【题型】解答题　【知识点】解析几何　【难度】medium
已知椭圆 $\Gamma: \dfrac{x^{2}}{a^{2}}+\dfrac{y^{2}}{b^{2}}=1\ (a>b>0)$ 的离心率为 $\dfrac{1}{2}$，左右焦点分别为 $F_{1},F_{2}$，$M$ 是椭圆上一点，$|MF_{1}|=2$，$\angle F_{1}MF_{2}=60^{\circ}$．

(1) 求椭圆的方程；

(2) 过点 $N(1,1)$ 的直线与椭圆交于 $P,Q$ 两点，$R$ 为线段 $PQ$ 中点．

\hspace*{2em}(i) 求证：$R$ 点轨迹方程为 $\dfrac{x(x-1)}{4}+\dfrac{y(y-1)}{3}=0$；

\hspace*{2em}(ii) $O$ 为坐标原点，射线 $OR$ 与椭圆交于点 $S$，点 $G$ 为直线 $OR$ 上一动点，且 $\overrightarrow{OR}\cdot\overrightarrow{OG}=2\overrightarrow{OS}^{2}$，求证：点 $G$ 在定直线上．
【解答】
【详解】（1）因为椭圆的离心率为 $\dfrac{1}{2}$，所以 $\dfrac{c}{a}=\dfrac{1}{2}$，解得 $a=2c$．

因为 $|MF_{1}|=2$，$\angle F_{1}MF_{2}=60^{\circ}$，$|MF_{2}|=2a-|MF_{1}|=2a-2$，

在 $\triangle MF_{1}F_{2}$ 中，由余弦定理得 $(2c)^{2}=2^{2}+(2a-2)^{2}-2\times 2(2a-2)\cos 60^{\circ}$，

解得 $a=2$，则 $b^{2}=a^{2}-c^{2}=3$，故椭圆的方程为 $\dfrac{x^{2}}{4}+\dfrac{y^{2}}{3}=1$；

（2）(i)

当直线 $PQ$ 的斜率存在且不为 $0$ 时，不妨设直线 $PQ$ 的方程为 $y=k(x-1)+1$，

联立 $\left\{\begin{array}{l}\dfrac{x^{2}}{4}+\dfrac{y^{2}}{3}=1\\ y=k(x-1)+1\end{array}\right.$ 得 $(4k^{2}+3)x^{2}-8k(k-1)x+4(k-1)^{2}-12=0$．

因 $N(1,1)$ 在椭圆内，所以直线 $PQ$ 必与椭圆相交．

设 $P(x_{1},y_{1}),Q(x_{2},y_{2})$，由韦达定理得 $x_{1}+x_{2}=\dfrac{8k(k-1)}{4k^{2}+3}$，

所以 $y_{1}+y_{2}=k(x_{1}-1)+k(x_{2}-1)+2=\dfrac{6(1-k)}{4k^{2}+3}$．

因为 $R$ 为线段 $PQ$ 中点，

所以 $R\left(\dfrac{4k(k-1)}{4k^{2}+3},\dfrac{3(1-k)}{4k^{2}+3}\right)$，此时 $k_{OR}=\dfrac{y_{R}}{x_{R}}=-\dfrac{3}{4k}$，则 $l_{OR}:y=-\dfrac{3}{4k}x$．

要证 $\dfrac{x(x-1)}{4}+\dfrac{y(y-1)}{3}=0$，只需证明 $\dfrac{y_{R}}{x_{R}}=-\dfrac{3(x_{R}-1)}{4(y_{R}-1)}$，

而 $-\dfrac{3(x_{R}-1)}{4(y_{R}-1)}=-\dfrac{3\left[\dfrac{4k(k-1)}{4k^{2}+3}-1\right]}{4\left[\dfrac{3(1-k)}{4k^{2}+3}-1\right]}=-\dfrac{3}{4k}\cdot\dfrac{y_{R}}{x_{R}}$，

所以 $R$ 点轨迹方程为 $\dfrac{x(x-1)}{4}+\dfrac{y(y-1)}{3}=0$；

(ii) 联立 $\begin{cases}\dfrac{x^{2}}{4}+\dfrac{y^{2}}{3}=1\\ y=-\dfrac{3}{4k}x\end{cases}$ 得 $x^{2}=\dfrac{16k^{2}}{4k^{2}+3}$，则 $y^{2}=\dfrac{9}{4k^{2}+3}$．

不妨设 $S(x_{S},y_{S})$，所以 $x_{S}^{2}=\dfrac{16k^{2}}{4k^{2}+3}$，$y_{S}^{2}=\dfrac{9}{4k^{2}+3}$．

不妨设 $G(x_{G},y_{G})$，由 $\overrightarrow{OR}\cdot\overrightarrow{OG}=2\overrightarrow{OS}^{2}$ 得
$x_{G}\cdot\dfrac{4k(k-1)}{4k^{2}+3}+y_{G}\cdot\dfrac{3(1-k)}{4k^{2}+3}=2\left(\dfrac{16k^{2}}{4k^{2}+3}+\dfrac{9}{4k^{2}+3}\right)$，

即 $4k^{2}x_{G}-3ky_{G}+3y_{G}-4kx_{G}=2\left(16k^{2}+9\right)$．

因为 $y_{G}=-\dfrac{3}{4k}x_{G}$，
$x_{G}=-\dfrac{4k}{3}y_{G}$，

所以 $4k^{2}x_{G}+3k\cdot\dfrac{3}{4k}x_{G}+3y_{G}+4k\cdot\dfrac{4k}{3}y_{G}=2\left(16k^{2}+9\right)$，

$\because 16k^{2}+9>0$，所以 $\dfrac{x_{G}}{4}+\dfrac{y_{G}}{3}=2$，即 $3x_{G}+4y_{G}=24$，

则 $G$ 点在定直线 $3x+4y-24=0$ 上．
当直线 $PQ$ 斜率为 $0$ 时，$PQ\parallel x$ 轴，此时 $R(0,1),S(0,\sqrt{3})$．

因为 $\overrightarrow{OR}\cdot\overrightarrow{OG}=2\overrightarrow{OS}^{2}$，所以 $|\overrightarrow{OG}|=6$，则，
故 $G$ 点在定直线 $3x+4y-24=0$ 上；

当直线 $PQ$ 无斜率时，此时直线 $PQ$ 方程为 $x=1$，易知 $PQ\perp x$ 轴，

所以点 $R$ 在 $x$ 轴上，则 $S(2,0)$．

$\because \overrightarrow{OR}\cdot\overrightarrow{OG}=2\overrightarrow{OS}^{2}$，所以 $|\overrightarrow{OG}|=8$，即 $G(8,0)$，则 $G$ 点在定直线 $3x+4y-24=0$ 上．

综上可得：$G$ 点在定直线 $3x+4y-24=0$ 上．

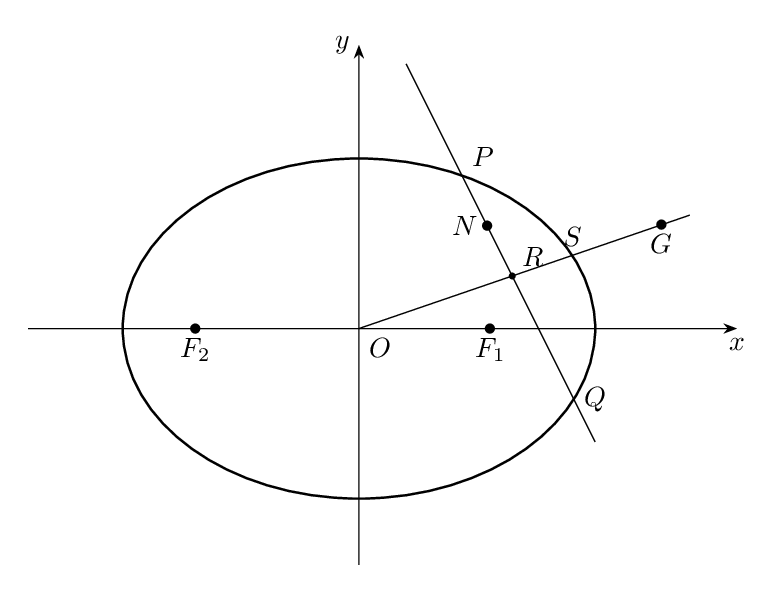